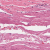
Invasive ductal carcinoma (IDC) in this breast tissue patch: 0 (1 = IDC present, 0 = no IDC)